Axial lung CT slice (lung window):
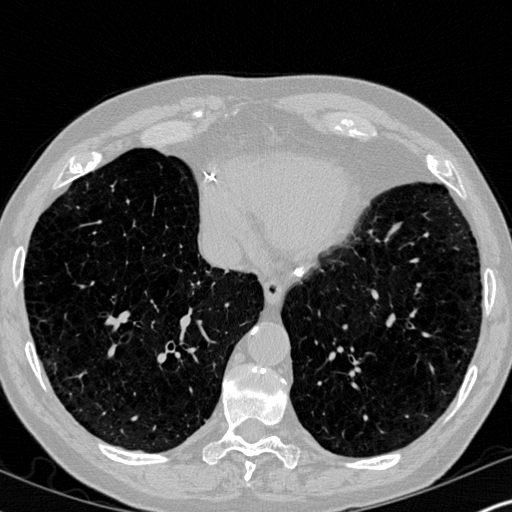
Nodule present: no